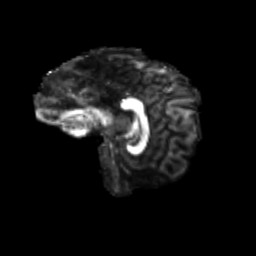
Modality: FA
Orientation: sagittal
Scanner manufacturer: siemens
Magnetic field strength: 3 T
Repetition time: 9.2 s
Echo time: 0.084 s